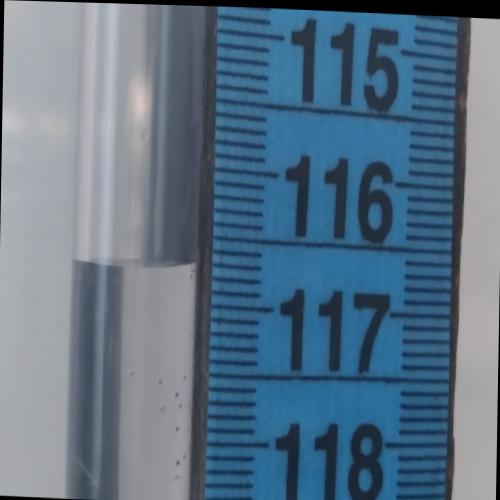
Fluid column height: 116.7 cm